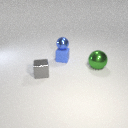
small gray metal cube in front of small blue rubber cube